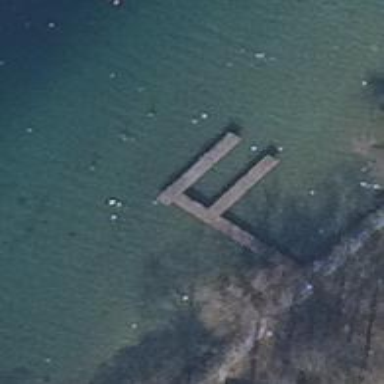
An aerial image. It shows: Man-made pier.